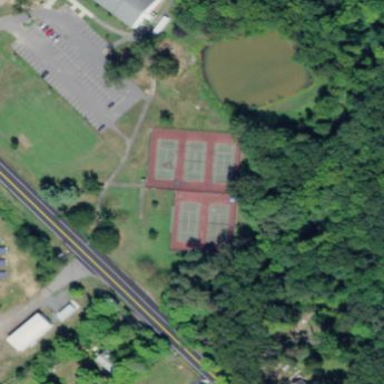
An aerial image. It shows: Concrete tennis court in leisure land pitch.